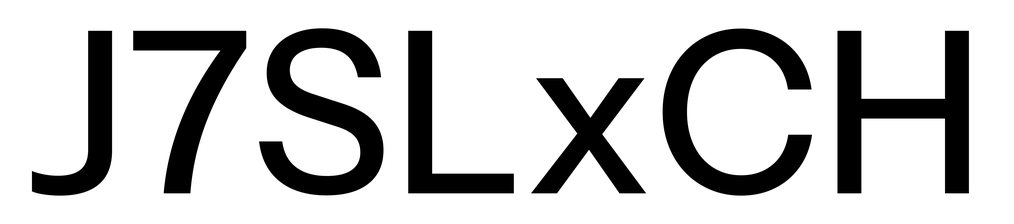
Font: InstrumentSans_Medium